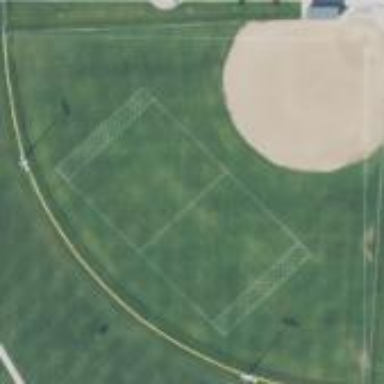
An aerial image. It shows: Baseball pitch for leisure and sports activities.